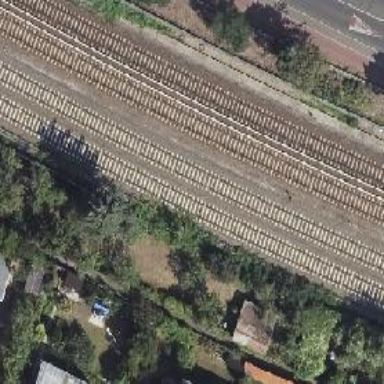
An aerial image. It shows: Light rail railway line with electrified rails.